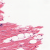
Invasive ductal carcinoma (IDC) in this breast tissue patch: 0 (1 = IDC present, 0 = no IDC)